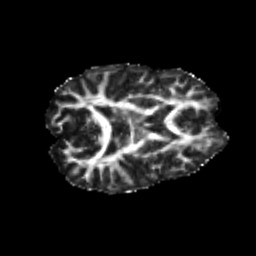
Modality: FA
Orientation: axial
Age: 21
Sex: female
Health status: healthy
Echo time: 0.074 s